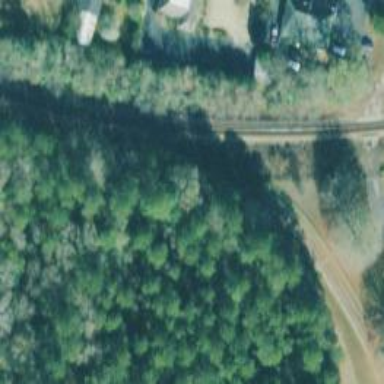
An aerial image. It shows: Abandoned railway spur.